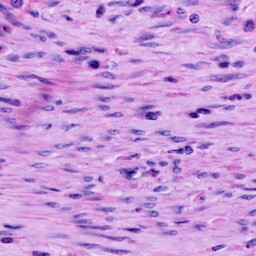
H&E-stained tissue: Cervix